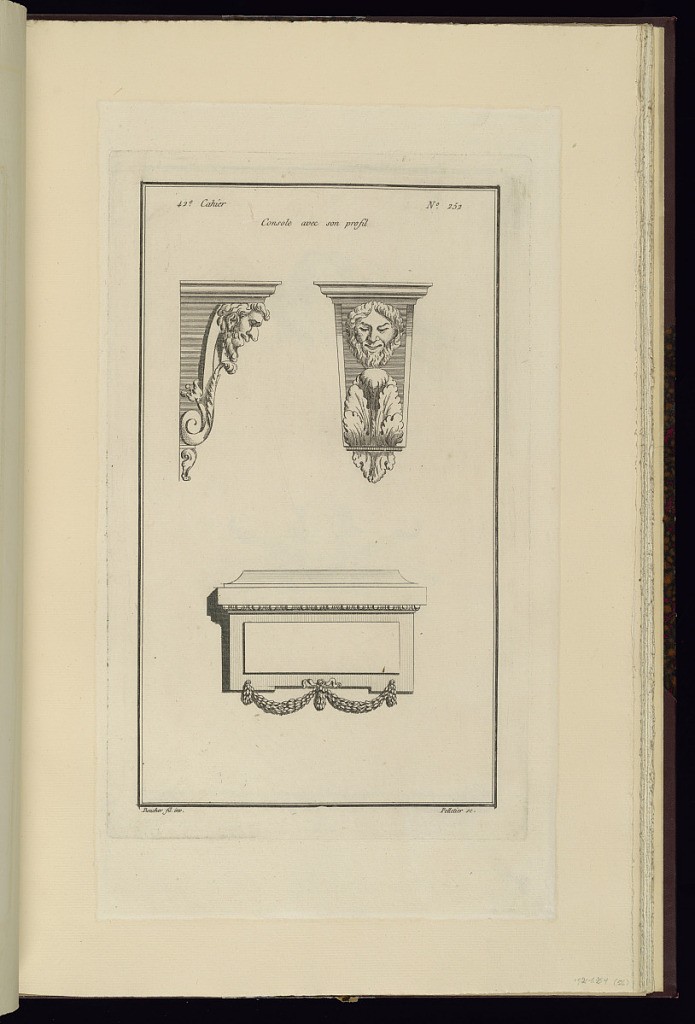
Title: Console avec son profil
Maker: Juste-François Boucher, French, 1736 – 1782
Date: ca. 1775
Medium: Engraving on off white laid paper
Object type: Print
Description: Design for a bracket with views of its front and side. The bracket is decorated with a satyr head mascaron and an acanthus leaf. Below is another small bracket with draped leaf garland and a ribbon. The plate is signed.